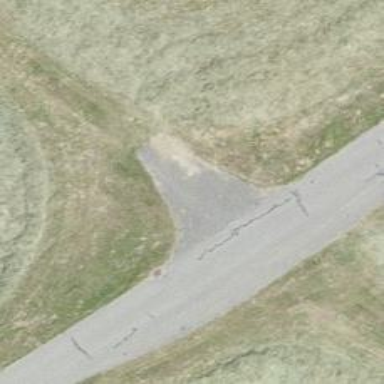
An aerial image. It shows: Passing place on the road.